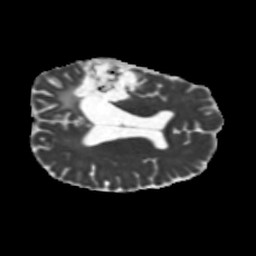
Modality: MD
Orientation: axial
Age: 49
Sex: male
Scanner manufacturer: siemens
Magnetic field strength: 3 T
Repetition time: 5.25 s
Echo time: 0.08 s